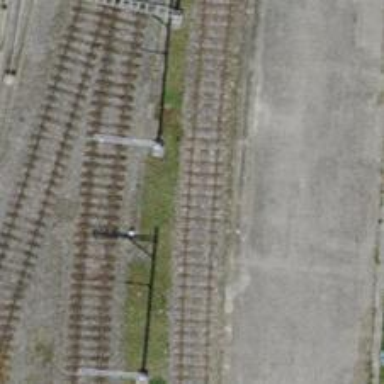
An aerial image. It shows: Single-track railway spur.